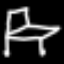
Label: chair